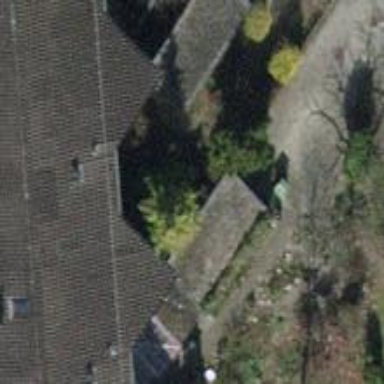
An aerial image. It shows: Group of garages.